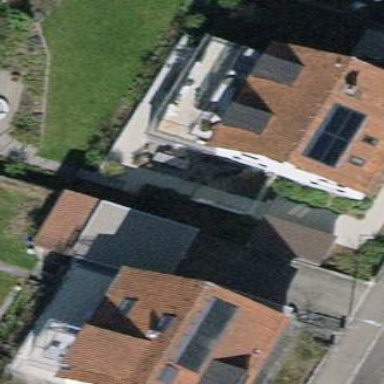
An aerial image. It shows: Building with tiled roof.